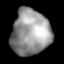
Tissue: lung
Cell type: Epithelial cells
Senescence score: 0.2351
Nuclear area (px): 1715
Mean DAPI intensity: 150.843